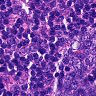
Metastatic tissue present: no